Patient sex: M
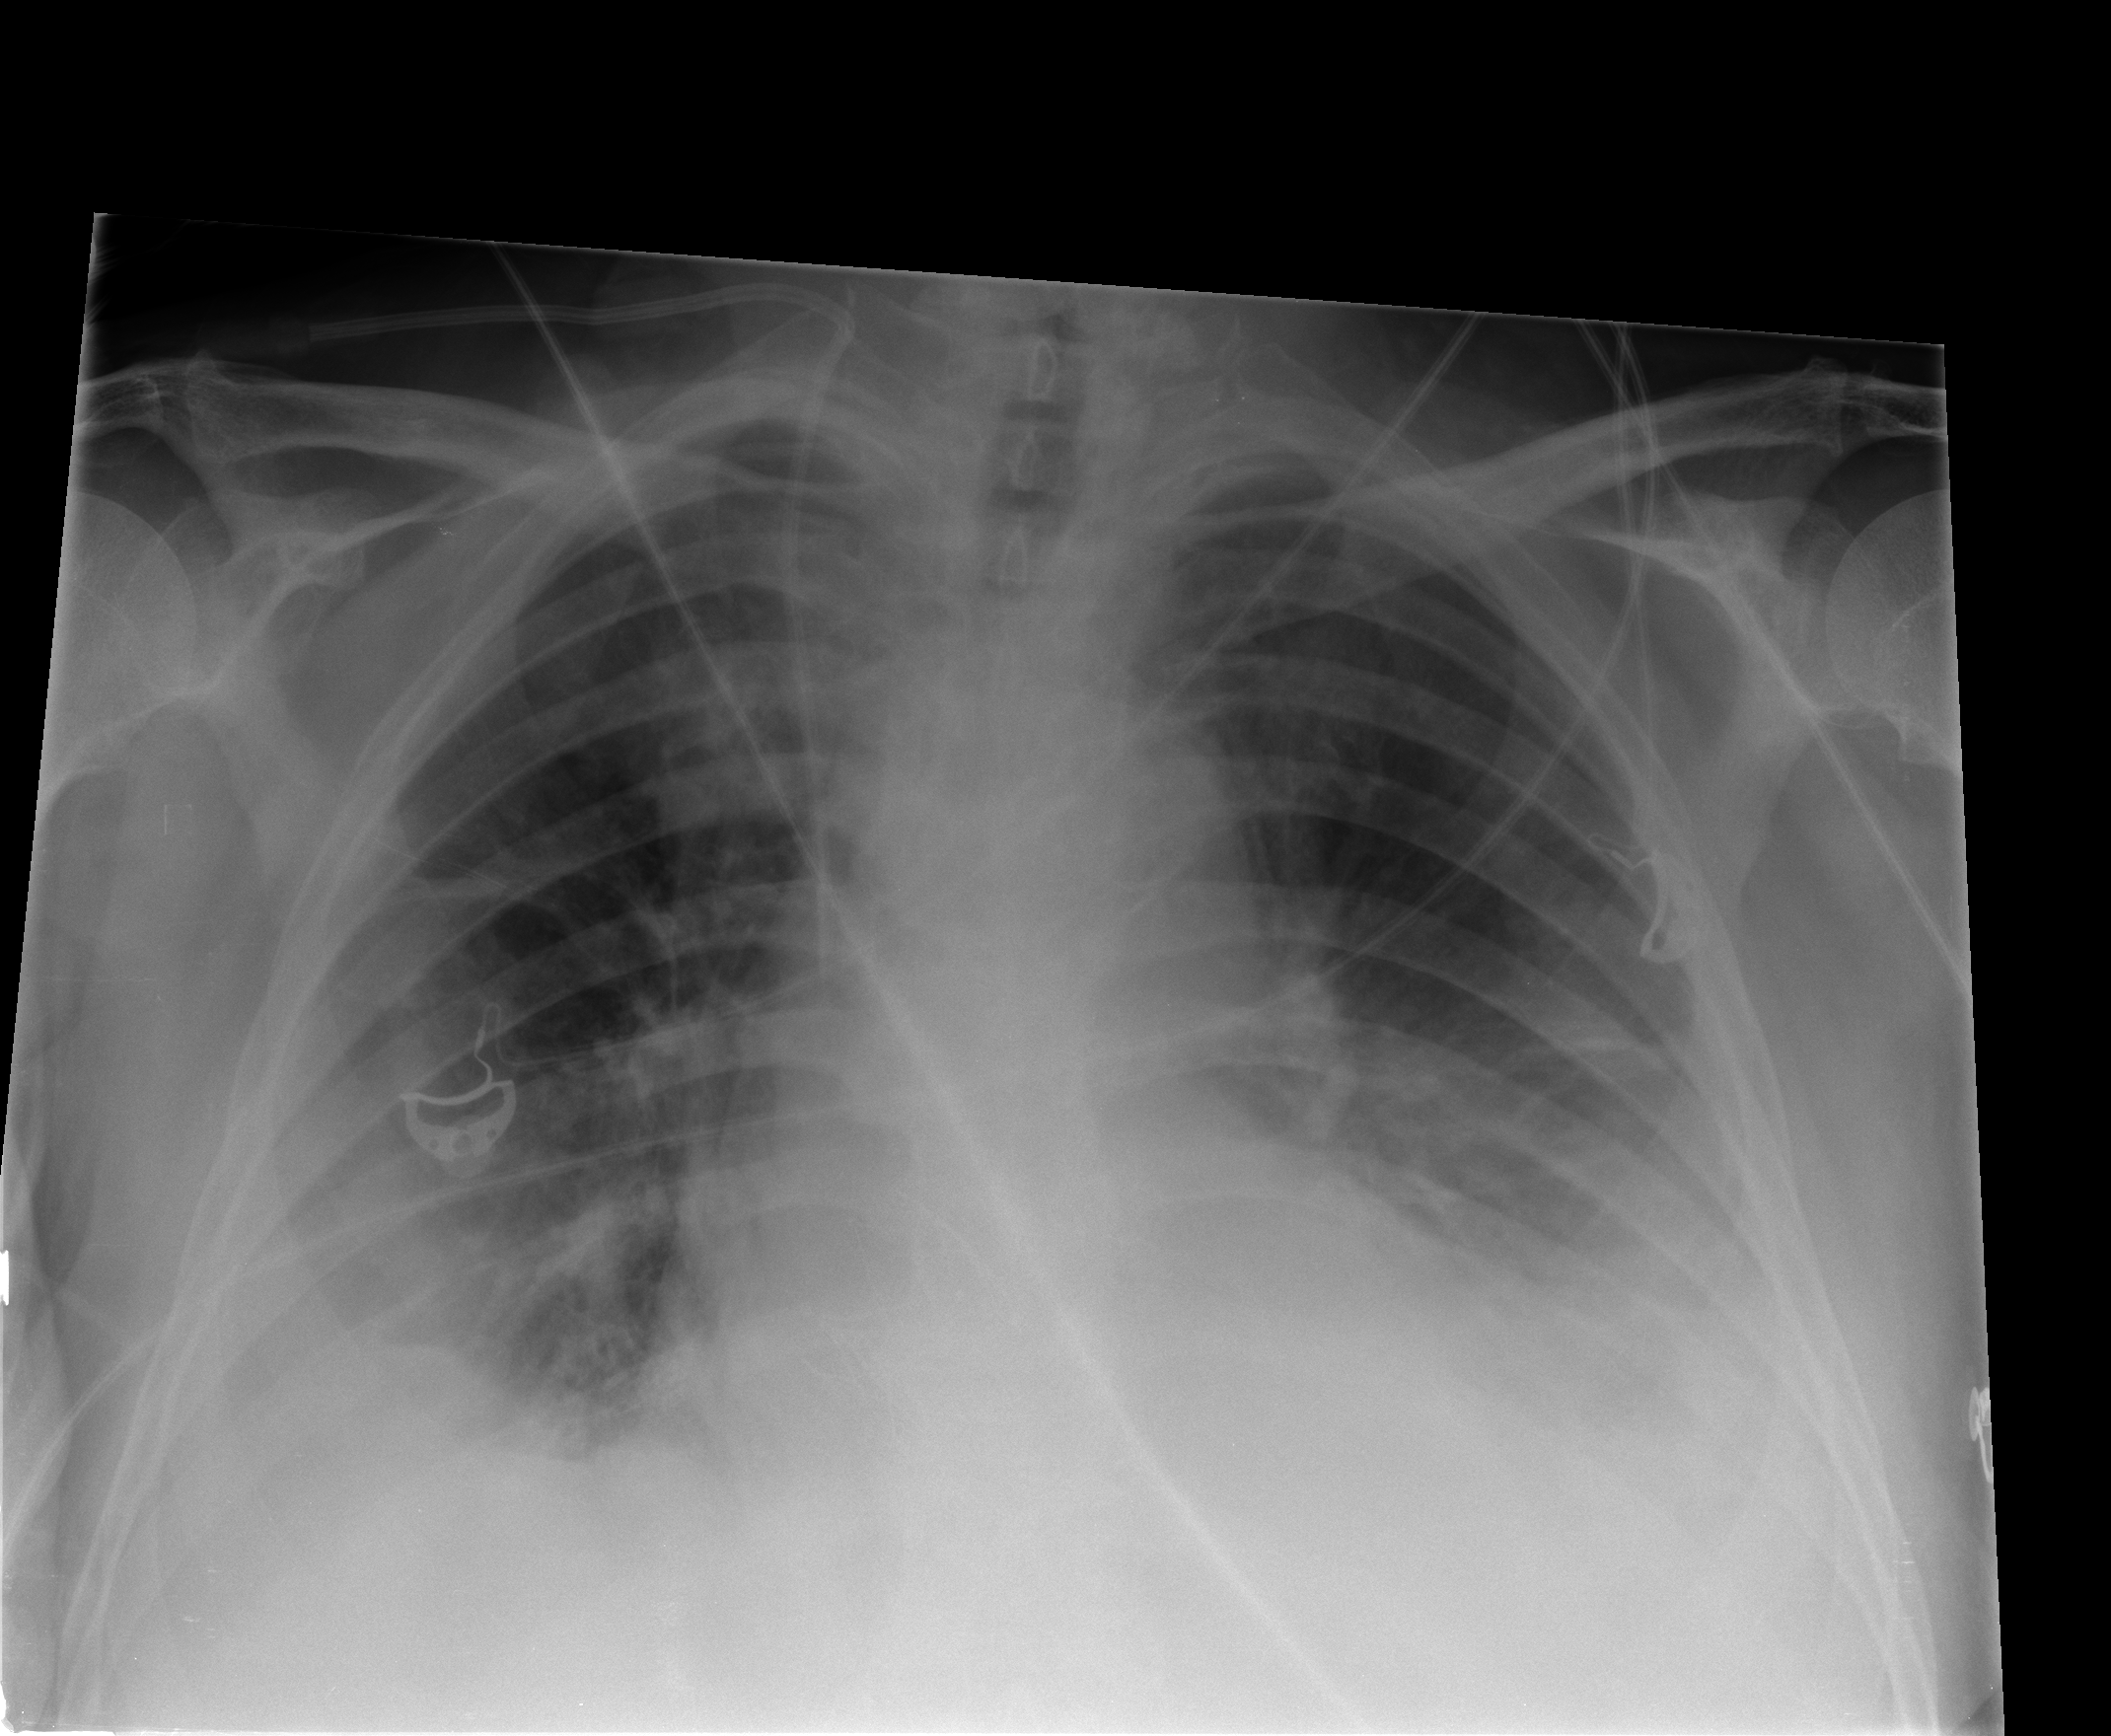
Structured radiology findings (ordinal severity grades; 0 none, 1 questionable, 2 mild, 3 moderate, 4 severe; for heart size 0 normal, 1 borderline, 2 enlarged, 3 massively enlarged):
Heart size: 2
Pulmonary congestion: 0
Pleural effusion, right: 3
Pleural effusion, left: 3
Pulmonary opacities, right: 0
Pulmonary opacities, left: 0
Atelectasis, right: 2
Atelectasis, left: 3